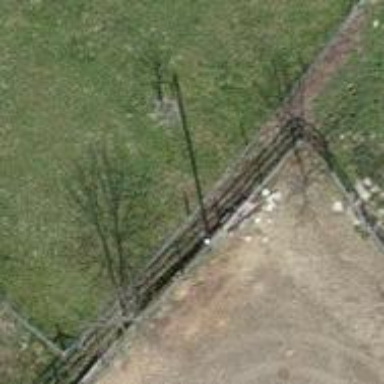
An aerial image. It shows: Power pole.